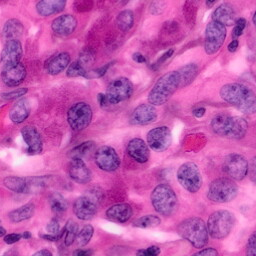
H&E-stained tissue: Pancreatic